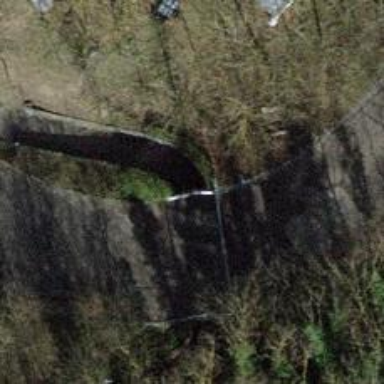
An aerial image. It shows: Asphalt footway with tunnel.